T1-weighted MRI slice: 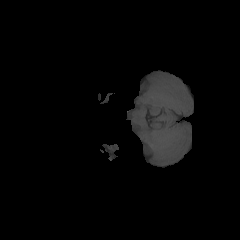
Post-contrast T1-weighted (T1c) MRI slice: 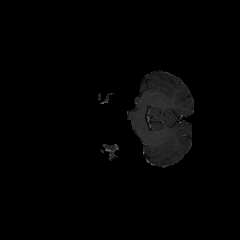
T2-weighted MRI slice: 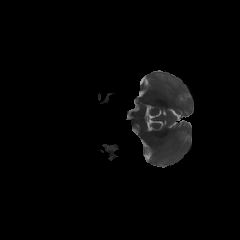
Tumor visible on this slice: no